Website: apple
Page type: review-order
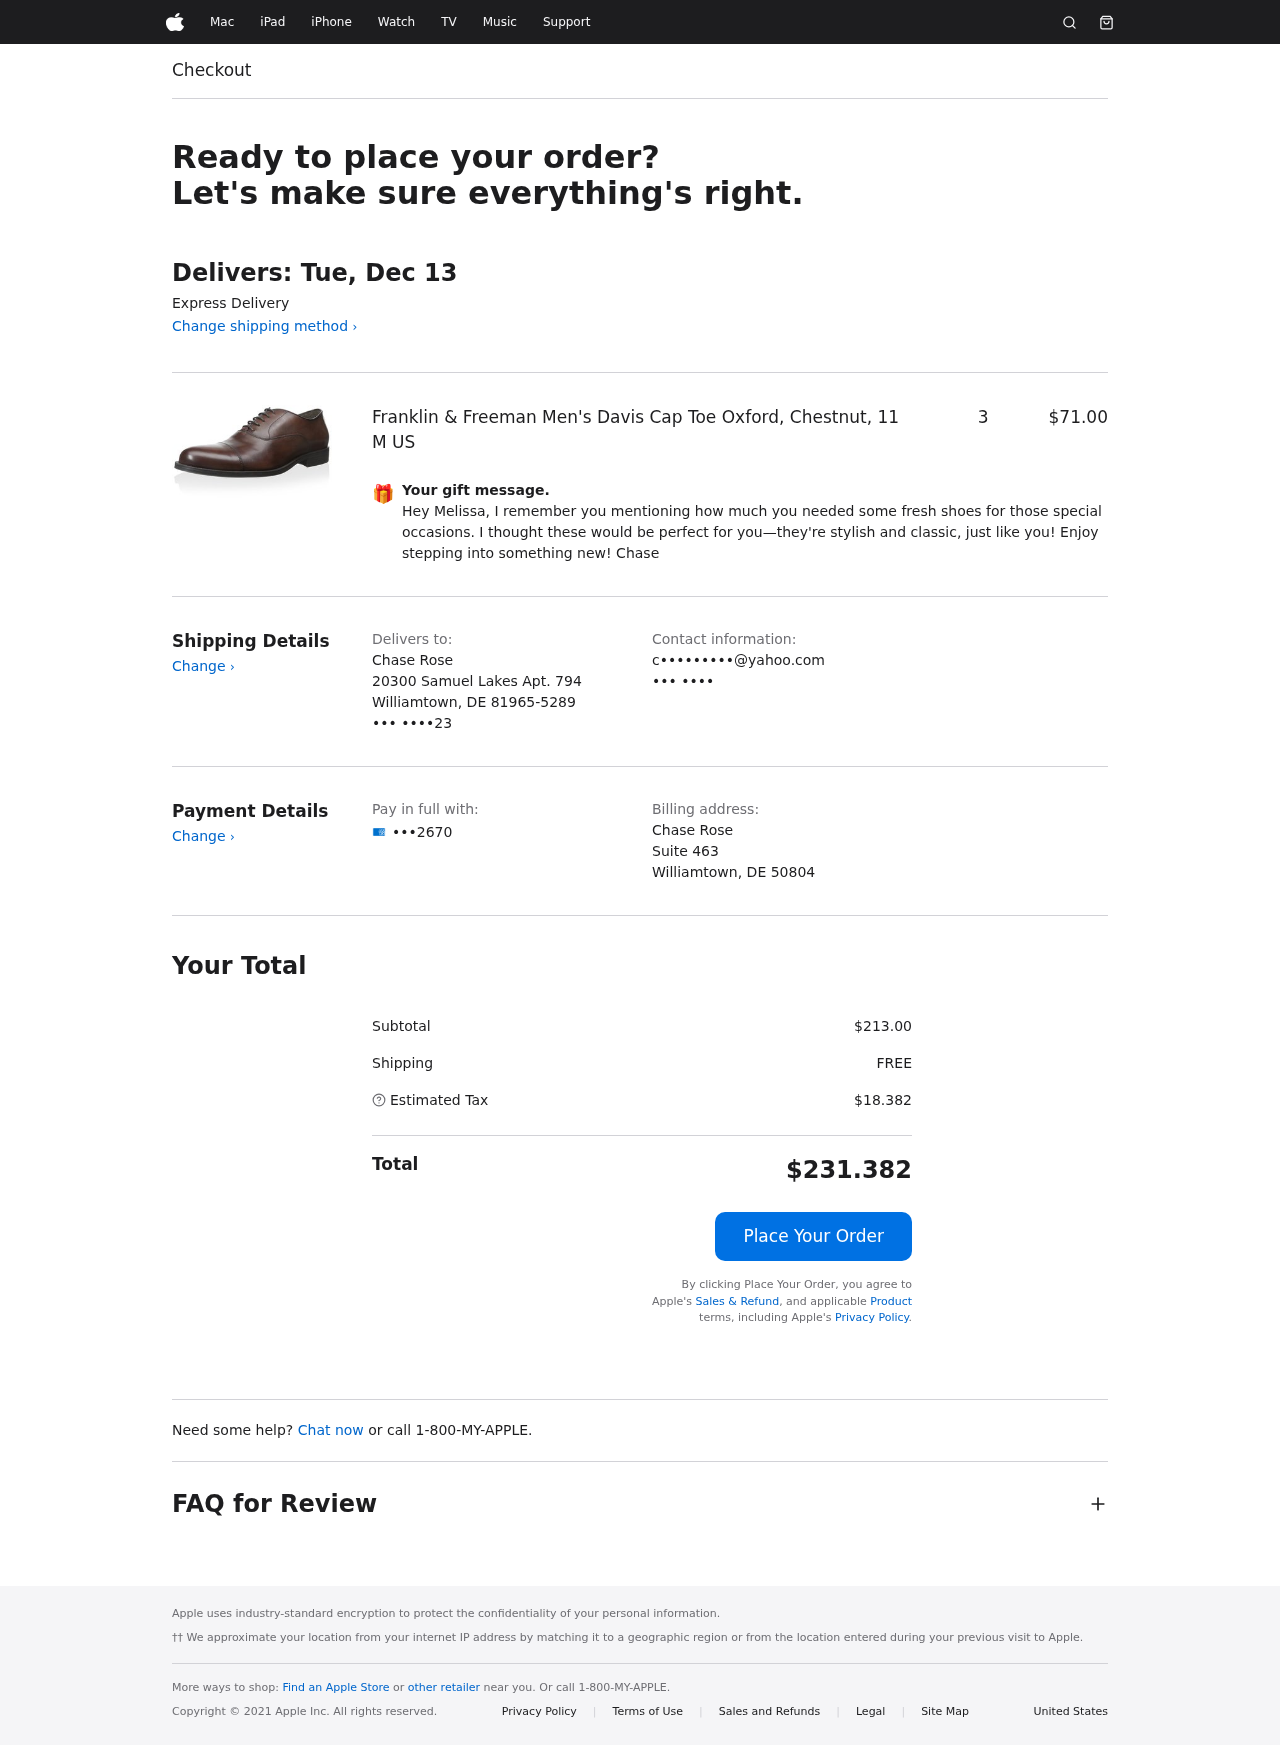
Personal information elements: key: PII_CARD_LAST4
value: •••2670
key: PII_CITY
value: Williamtown
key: PII_EMAIL
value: c•••••••••@yahoo.com
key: PII_FULLNAME
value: Chase Rose
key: PII_GIFT_MESSAGE
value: Hey Melissa, I remember you mentioning how much you needed some fresh shoes for those special occasions. I thought these would be perfect for you—they're stylish and classic, just like you! Enjoy stepping into something new! Chase
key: PII_PHONE
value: ••• ••••23
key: PII_PHONE_ALT
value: ••• ••••
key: PII_POSTCODE2
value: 50804
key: PII_POSTCODE_FULL
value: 81965-5289
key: PII_STATE_ABBR
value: DE
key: PII_STREET
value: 20300 Samuel Lakes Apt. 794
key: PII_STREET2
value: Suite 463
Product elements: key: PRODUCT1_NAME
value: Franklin & Freeman Men's Davis Cap Toe Oxford, Chestnut, 11 M US
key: PRODUCT1_PRICE
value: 71
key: PRODUCT1_QUANTITY
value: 3
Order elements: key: ORDER_DELIVERY_DATE
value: Delivers: Tue, Dec 13
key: ORDER_SUBTOTAL
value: $213.00
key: ORDER_SHIPPING_COST
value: FREE
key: ORDER_TAX
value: $18.382
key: ORDER_TOTAL
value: $231.382